Chest X-ray. View position: PA
Patient age: 40
Patient sex: F
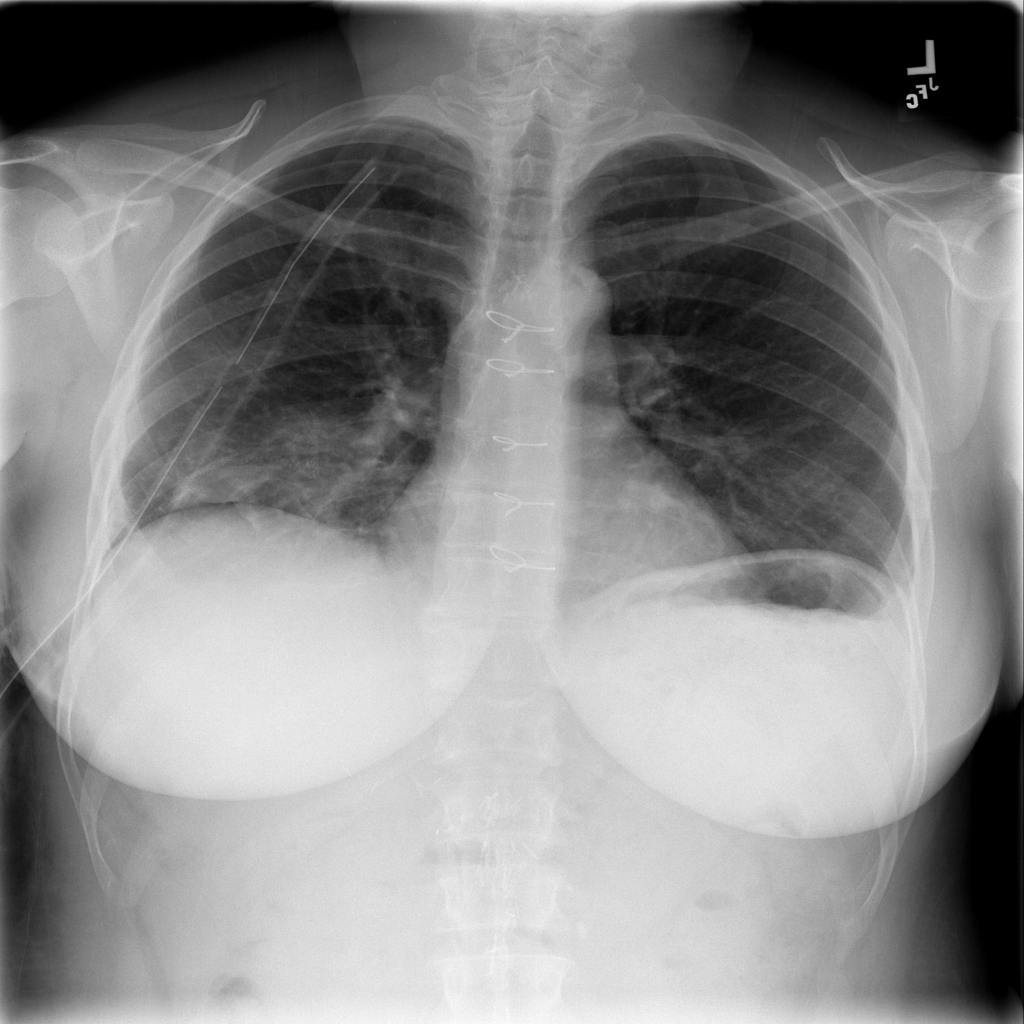
Finding: Pneumothorax